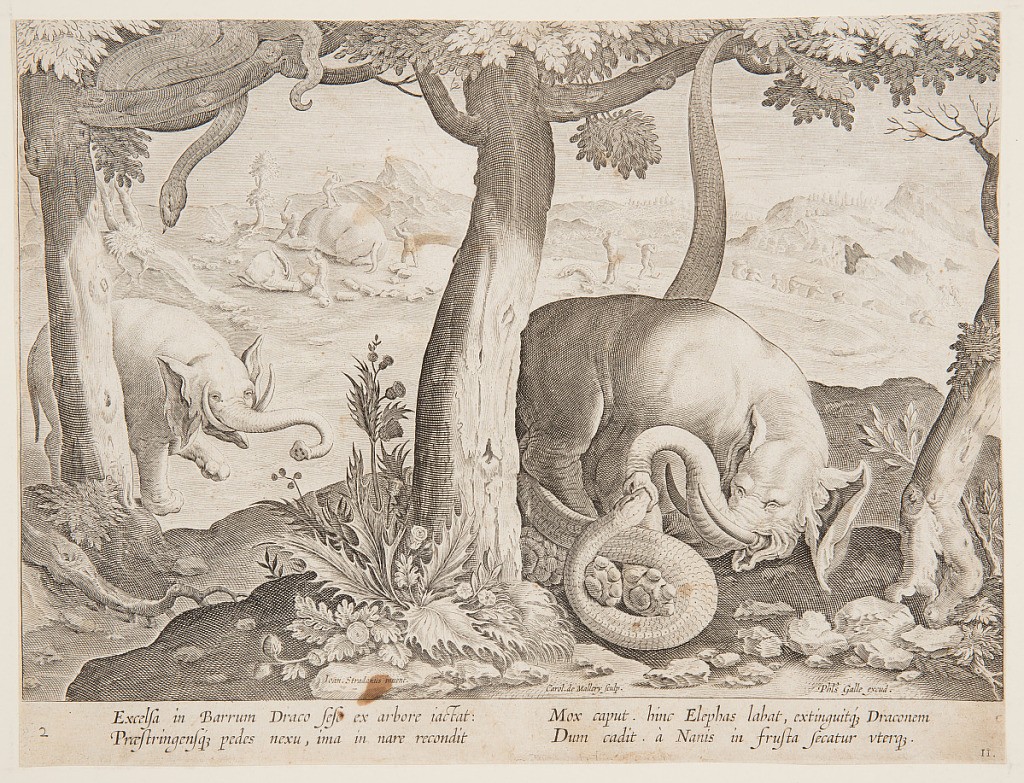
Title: Fight between Elephants and Snakes, plate 2 from the Venationes Ferarum, Avium, Piscium series
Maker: Jan van der Straet, called Stradanus, Flemish, 1523–1605
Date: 1596 or after
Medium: Engraving on paper
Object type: Print
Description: Horizontal rectangle. An elephant is attacked by a serpent, right foreground. Another serpent, in a tree, left, watches an approaching elephant. In the background, Troglodytes cut up and carry off the carcass of an elephant. Left of center, below: "Ioan Stradanus invent."; right of center, below: "Carol de Mallery Sculp."; lower right: "Phls Galle excud." Below: "EXCELSA IN BARRUM DRACO SESE EX ARBORE IACTAT..."